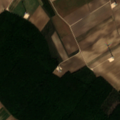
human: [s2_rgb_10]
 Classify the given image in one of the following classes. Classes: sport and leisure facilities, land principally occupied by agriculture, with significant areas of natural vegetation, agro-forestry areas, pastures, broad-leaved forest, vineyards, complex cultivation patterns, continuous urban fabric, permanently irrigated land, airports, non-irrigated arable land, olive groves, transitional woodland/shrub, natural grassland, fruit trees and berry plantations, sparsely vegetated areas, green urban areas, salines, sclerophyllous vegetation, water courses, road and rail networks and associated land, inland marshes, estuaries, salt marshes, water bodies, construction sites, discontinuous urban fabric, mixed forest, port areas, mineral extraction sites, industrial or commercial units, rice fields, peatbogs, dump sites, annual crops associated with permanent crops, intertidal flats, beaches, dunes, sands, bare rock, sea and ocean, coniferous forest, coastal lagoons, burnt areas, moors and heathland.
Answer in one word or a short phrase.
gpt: non-irrigated arable land, broad-leaved forest